Question: My code is the below, it's working correctly but, but after compiling program i see all the fullname and country listed vertically something like :
_________________________________
Fullname1
Country1
Fullname2
Country2
Fullname3
Country3
etc...
'''
SQLQuery1.SQL.Text := 'SELECT * FROM users where user_age="'+age+'"';
SQLQuery1.Open;
rec := SQLQuery1.RecordCount;
SQLQuery1.First; // move to the first record
ListView1.Visible := false;
if rec>0 then
begin
while(not SQLQuery1.EOF)do begin
ListView1.Visible := true;
// do something with the current item
ListView1.AddItem('Full name: '+SQLQuery1['fullname'], Self);
ListView1.AddItem('Country: '+SQLQuery1['cntry'], Self);
// move to the next record
SQLQuery1.Next;
end;
'''
But i want something Like :

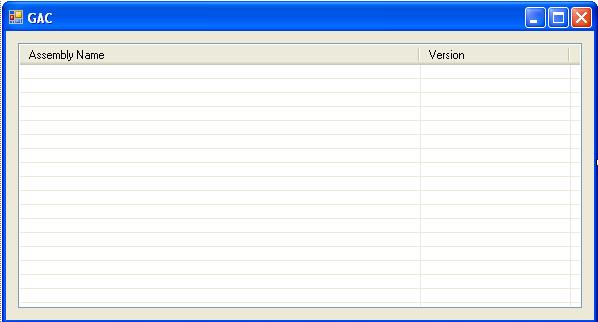
Answer: First: add the column headers:
'''
var
Col: TListColumn;
begin
Col := ListView1.Columns.Add;
Col.Caption := 'Name';
Col.Alignment := taLeftJustify;
Col.Width := 140;
Col := ListView1.Columns.Add;
Col.Caption := 'Country';
Col.Alignment := taLeftJustify;
Col.Width := 140;
end;
'''
then add the records as follows:
'''
var
Itm: TListItem;
begin
// start of your query loop
Itm := ListView1.Items.Add;
Itm.Caption := SQLQuery1['fullname'];
Itm.SubItems.Add(SQLQuery1['cntry']);
// end of your query loop
end;
'''
Update:
Of course, in order to get the list as in your screenshot, you need to set the ListView's 'ViewStyle' property to 'vsReport'